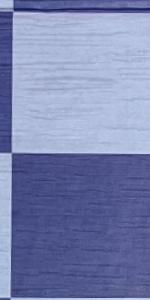
Label: Empty